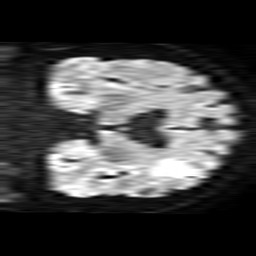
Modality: TRACE
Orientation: coronal
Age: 61
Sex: male
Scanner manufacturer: philips
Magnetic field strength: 1.5 T
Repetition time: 3.809 s
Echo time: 0.09719 s